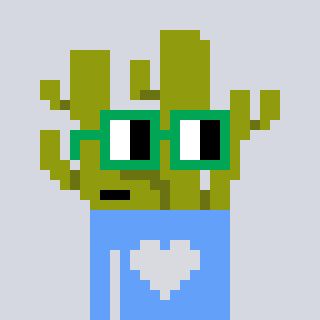
a pixel art character with square green glasses, a cactus-shaped head and a blue-colored body on a cool background